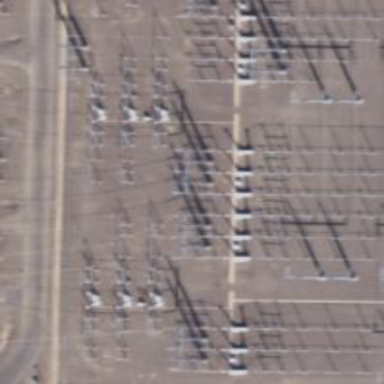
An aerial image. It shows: Switch for power supply.